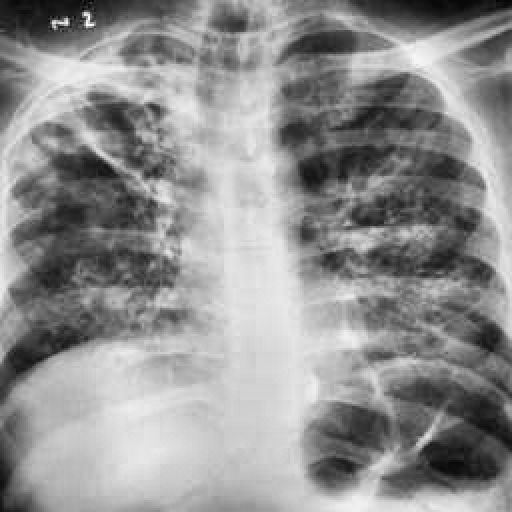
Finding: TUBERCULOSIS